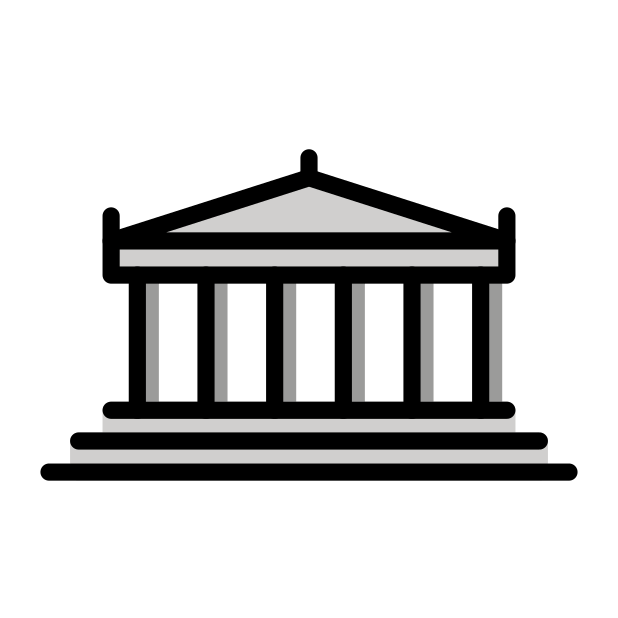
temple of artemis at ephesus